Question: I used a following code to create a table in my itextsharp PDF document:
'''
foreach (var subComp in competency.SubCompetensies)
{
cell = new PdfPCell(new Phrase(0, subComp.DescriptionMin, _nfDescr));
cell.Padding = 5;
cell.Rowspan = 2;
table.AddCell(cell);
cell = new PdfPCell(new Phrase(0, subComp.Name, _nfSubComp));
cell.Colspan = 10;
cell.Padding = 5;
table.AddCell(cell);
cell = new PdfPCell(new Phrase(subComp.DescriptionMax, _nfDescr));
cell.Padding = 5;
cell.Rowspan = 2;
table.AddCell(cell);
for (int i = 1; i < 11; i++)
{
cell = new PdfPCell(new Phrase(0, i.ToString(), _nfScale));
cell.FixedHeight = 15f;
cell.Padding = 3;
cell.PaddingLeft = 5;
table.AddCell(cell);
}
}
'''
And here is the result:

As you can see height of cells with numbers is different in every row. It seems that cell.FixedHeight property is ignored.
Is there any way to set fixed height of these cells?
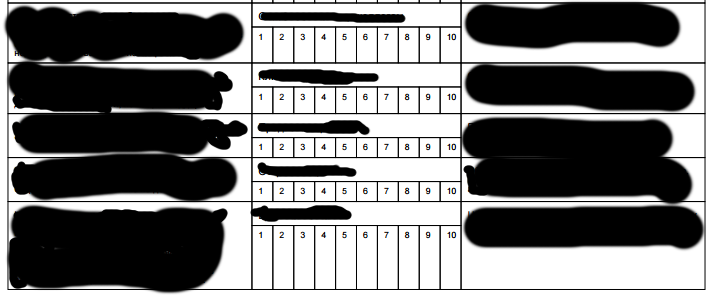
Answer: Well, I found a solution. As for me, it seems little pervert, but my deadline doesn't care about how exquisite my code is.
May be somene will find it useful.
Because the cells with the numbers drawn last they consume all the free space in a row.
I can see only two ways:
- -
I desided to choose the second way.
Instead of creating therteen cells with rowspans/colspans and adding them to one row, I add only three cells:
'''
cell = new PdfPCell(new Phrase(0, subComp.DescriptionMin, _nfDescr));
cell.MinimumHeight = 50;
cell.Padding = 5;
cell.BorderColor = BaseColor.WHITE;
cell.BackgroundColor = new BaseColor(233, 240, 242);
table.AddCell(cell);
cell = new PdfPCell();
cell.CellEvent = new CellEvents(subComp);
cell.BorderColor = BaseColor.WHITE;
table.AddCell(cell);
cell = new PdfPCell(new Phrase(subComp.DescriptionMax, _nfDescr));
cell.Padding = 5;
cell.BorderColor = BaseColor.WHITE;
cell.BackgroundColor = new BaseColor(233, 240, 242);
table.AddCell(cell);
'''
I add custom cell event to the second sell. It is fired after the cell height is set and before layout rendering. Here is the code of event handler:
'''
private class CellEvents : IPdfPCellEvent
{
public void CellLayout(PdfPCell cell, Rectangle position, PdfContentByte[] canvases)
{
int scoreCellHeight = 20;
var pdfContentByte = canvases[0];
pdfContentByte.SaveState();
pdfContentByte.Rectangle(pos.Left, pos.Bottom + scoreCellHeight, pos.Width, pos.Height - scoreCellHeight);
pdfContentByte.SetColorFill(new BaseColor(233, 240, 242));
pdfContentByte.Fill();
ColumnText ct = new ColumnText(pdfContentByte);
ct.SetSimpleColumn(new Phrase(_model.Name, _nfSubComp), pos.Left, pos.Bottom + 20, pos.Left + pos.Width, pos.Bottom + pos.Height - 5, 10, Element.ALIGN_CENTER);
ct.Go();
float scaleWidth = pos.Width / 10;
for (int i = 1; i < 11; i++)
{
float scaleLeft = pos.Left + (i - 1) * pos.Width / 10;
pdfContentByte.Rectangle(scaleLeft, pos.Bottom, scaleWidth, scoreCellHeight);
pdfContentByte.SetColorFill(i % 2 == 1
? new BaseColor(Color.LightBlue)
: new BaseColor(233, 240, 242));
pdfContentByte.Fill();
ct.SetSimpleColumn(new Phrase(i.ToString(), _nfScale), scaleLeft, pos.Bottom,
scaleLeft + scaleWidth, pos.Bottom + 7, 0, Element.ALIGN_CENTER);
ct.Go();
}
canvases[0].RestoreState();
}
}
'''
I've skipped some details like class constructor and the code, that draws marker (red figures on the screenshot).
Result:

I guess, this workaround is not optimal. But I had to draw a red marker, so I had to handle cell render event, anyway.
Hope, someone can show correct solution.